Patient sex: M
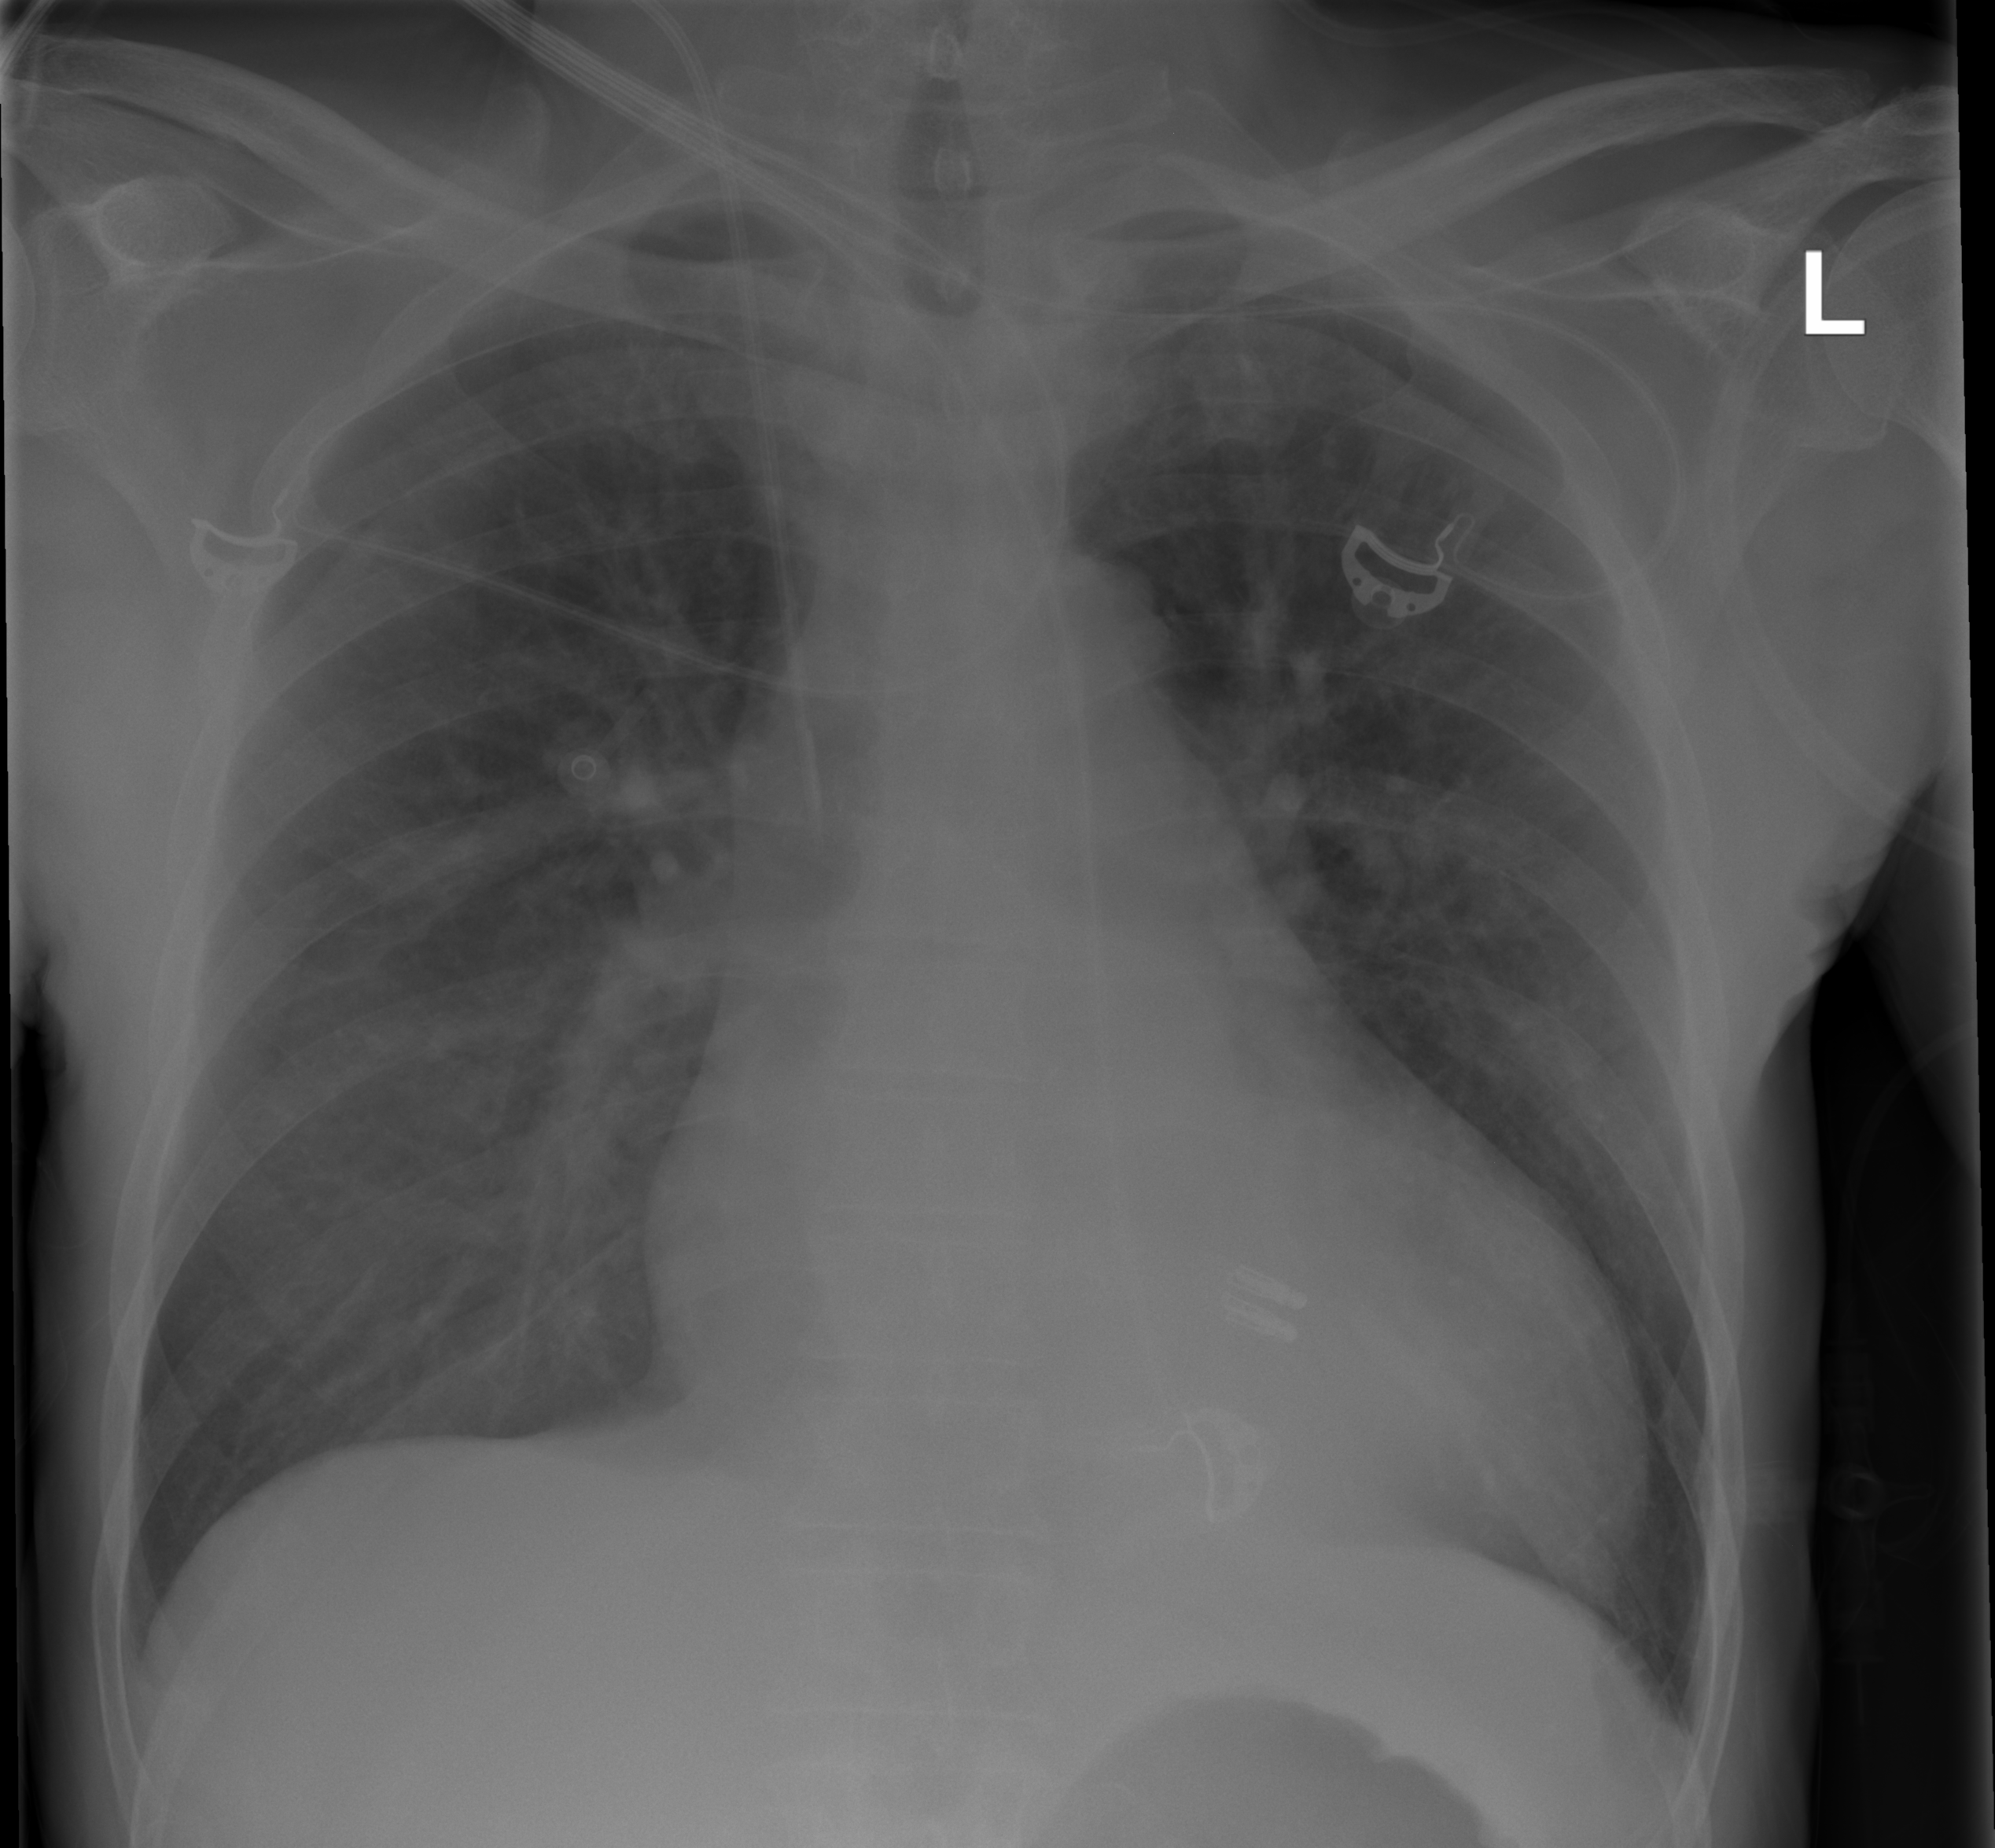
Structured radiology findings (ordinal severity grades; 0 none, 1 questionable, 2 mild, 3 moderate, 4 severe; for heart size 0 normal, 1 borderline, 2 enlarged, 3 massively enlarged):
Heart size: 2
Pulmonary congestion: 2
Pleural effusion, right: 0
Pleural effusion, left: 0
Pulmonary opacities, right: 2
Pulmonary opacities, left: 0
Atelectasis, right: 0
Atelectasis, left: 0